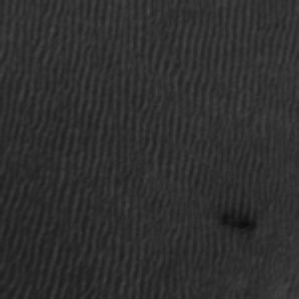
Label: frost